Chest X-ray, AP view. Patient: 49 years old, sex M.
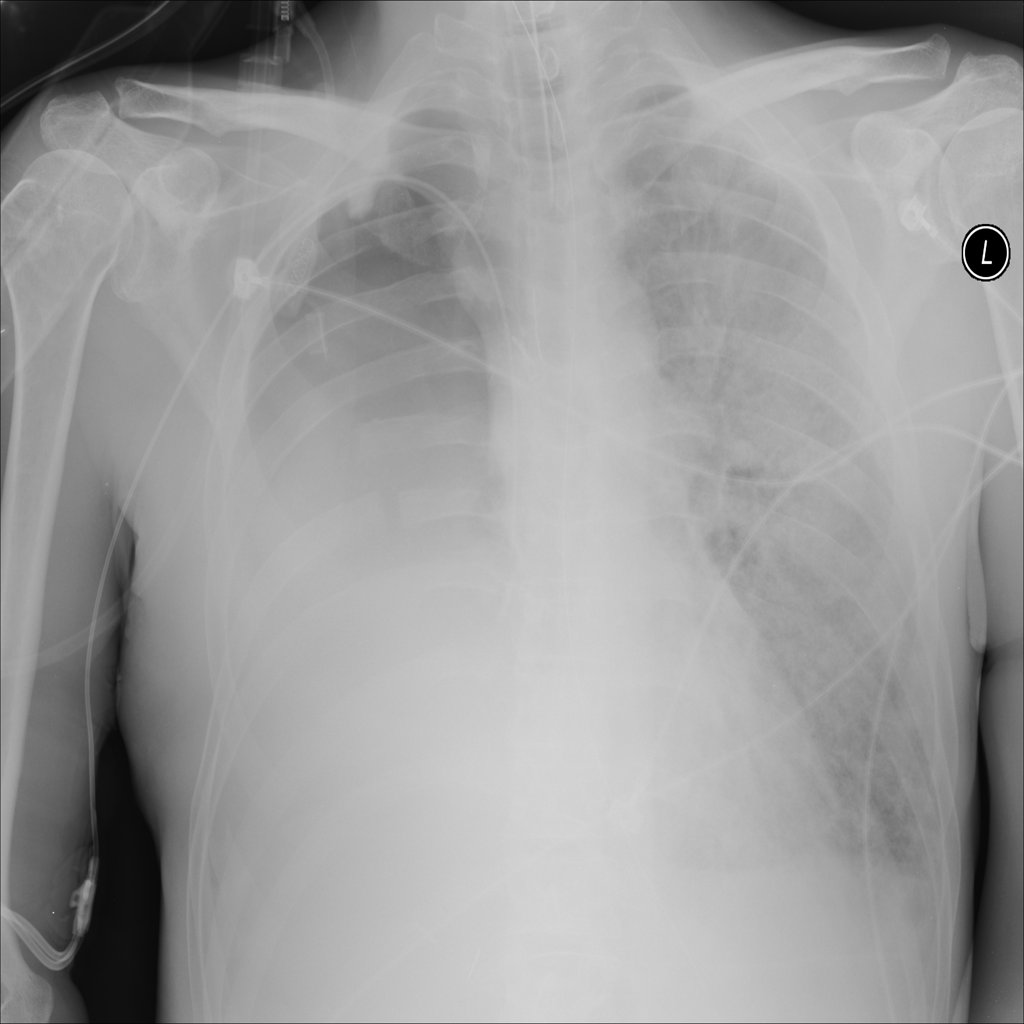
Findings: No Finding